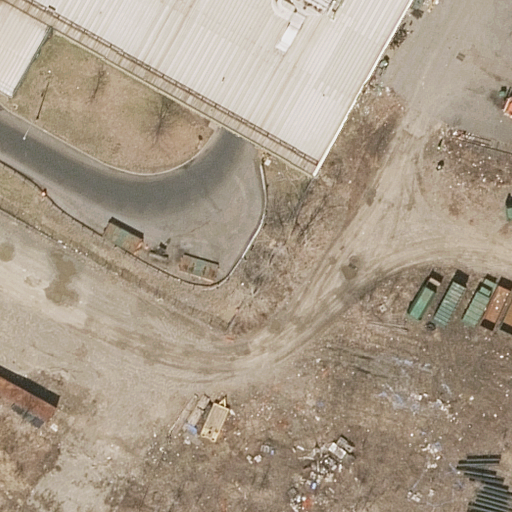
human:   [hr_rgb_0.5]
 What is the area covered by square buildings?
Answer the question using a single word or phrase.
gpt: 0m2

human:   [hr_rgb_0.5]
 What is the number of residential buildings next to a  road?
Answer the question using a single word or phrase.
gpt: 1

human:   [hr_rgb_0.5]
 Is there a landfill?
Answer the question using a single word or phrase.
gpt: no

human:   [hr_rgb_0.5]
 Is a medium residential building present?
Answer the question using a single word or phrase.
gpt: yes

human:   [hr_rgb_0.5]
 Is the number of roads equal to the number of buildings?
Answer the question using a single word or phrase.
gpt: no

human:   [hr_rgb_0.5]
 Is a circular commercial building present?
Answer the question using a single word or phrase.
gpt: no

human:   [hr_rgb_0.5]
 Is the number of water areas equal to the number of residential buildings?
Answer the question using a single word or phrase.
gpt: no

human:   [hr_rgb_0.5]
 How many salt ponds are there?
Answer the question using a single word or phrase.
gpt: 0

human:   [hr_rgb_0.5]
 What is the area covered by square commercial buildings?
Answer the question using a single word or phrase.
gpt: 0m2

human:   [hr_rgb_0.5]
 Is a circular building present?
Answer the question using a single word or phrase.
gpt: no

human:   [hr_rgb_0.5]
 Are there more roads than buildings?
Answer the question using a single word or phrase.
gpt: yes

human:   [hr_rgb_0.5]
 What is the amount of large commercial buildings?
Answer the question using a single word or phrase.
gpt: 0

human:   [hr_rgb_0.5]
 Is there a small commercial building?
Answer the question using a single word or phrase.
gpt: no

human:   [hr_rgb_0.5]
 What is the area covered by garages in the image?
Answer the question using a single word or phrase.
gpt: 0m2

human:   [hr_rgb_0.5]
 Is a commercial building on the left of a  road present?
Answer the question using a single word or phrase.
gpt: no

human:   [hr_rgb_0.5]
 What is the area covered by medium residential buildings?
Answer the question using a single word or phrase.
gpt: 291m2

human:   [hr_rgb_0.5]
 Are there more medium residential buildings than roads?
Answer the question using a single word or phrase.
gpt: no

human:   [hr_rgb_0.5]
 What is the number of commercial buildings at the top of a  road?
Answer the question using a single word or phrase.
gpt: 0

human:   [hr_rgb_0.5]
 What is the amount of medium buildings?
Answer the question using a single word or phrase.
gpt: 1

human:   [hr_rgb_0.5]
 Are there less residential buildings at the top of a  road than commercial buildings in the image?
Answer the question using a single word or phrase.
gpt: no

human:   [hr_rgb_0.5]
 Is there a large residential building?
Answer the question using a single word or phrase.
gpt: no

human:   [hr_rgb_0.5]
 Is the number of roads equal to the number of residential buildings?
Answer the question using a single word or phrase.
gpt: no

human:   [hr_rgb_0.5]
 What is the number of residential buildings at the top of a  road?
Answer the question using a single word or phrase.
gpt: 1

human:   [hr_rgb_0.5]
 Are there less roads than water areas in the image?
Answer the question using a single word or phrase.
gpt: no

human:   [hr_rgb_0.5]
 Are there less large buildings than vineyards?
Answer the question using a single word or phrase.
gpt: no

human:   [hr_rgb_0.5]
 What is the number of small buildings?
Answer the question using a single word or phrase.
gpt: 0

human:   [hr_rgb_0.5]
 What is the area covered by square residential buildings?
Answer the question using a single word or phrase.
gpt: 0m2

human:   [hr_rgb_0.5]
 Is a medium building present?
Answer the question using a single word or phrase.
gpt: yes

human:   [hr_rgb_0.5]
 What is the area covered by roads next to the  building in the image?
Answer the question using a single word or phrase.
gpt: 0m2

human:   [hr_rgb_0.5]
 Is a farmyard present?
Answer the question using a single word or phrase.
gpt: no

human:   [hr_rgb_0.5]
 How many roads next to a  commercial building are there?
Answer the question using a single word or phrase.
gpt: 0

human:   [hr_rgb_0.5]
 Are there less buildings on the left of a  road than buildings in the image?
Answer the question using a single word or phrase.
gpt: no

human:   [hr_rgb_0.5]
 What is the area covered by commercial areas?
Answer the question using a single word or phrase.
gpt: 0m2

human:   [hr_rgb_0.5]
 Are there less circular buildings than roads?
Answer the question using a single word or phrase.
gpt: yes

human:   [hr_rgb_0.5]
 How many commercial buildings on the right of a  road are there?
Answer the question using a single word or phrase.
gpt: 0

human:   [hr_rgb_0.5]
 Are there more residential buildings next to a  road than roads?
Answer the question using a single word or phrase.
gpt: no